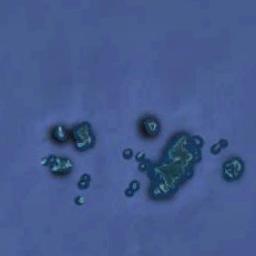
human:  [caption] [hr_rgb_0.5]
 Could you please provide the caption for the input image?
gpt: There are many islands of different shapes and sizes .

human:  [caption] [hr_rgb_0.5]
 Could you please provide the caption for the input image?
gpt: A group of green islands on the blue sea .

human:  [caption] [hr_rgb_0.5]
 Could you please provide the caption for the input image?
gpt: There are several islands of different sizes .

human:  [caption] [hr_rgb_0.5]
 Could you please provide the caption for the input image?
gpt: The archipelago with some islands of different sizes is surrounded by light blue waters .

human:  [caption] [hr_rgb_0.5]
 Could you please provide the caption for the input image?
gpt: There are some green islands on a blue sea .